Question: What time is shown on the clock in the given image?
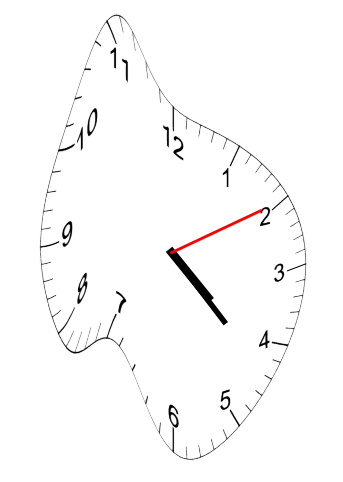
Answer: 04:22:10